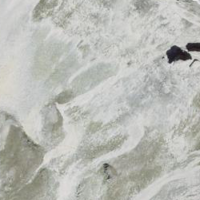
EUNIS habitat code: 48
Species observed at this site:
Saxifraga bryoides